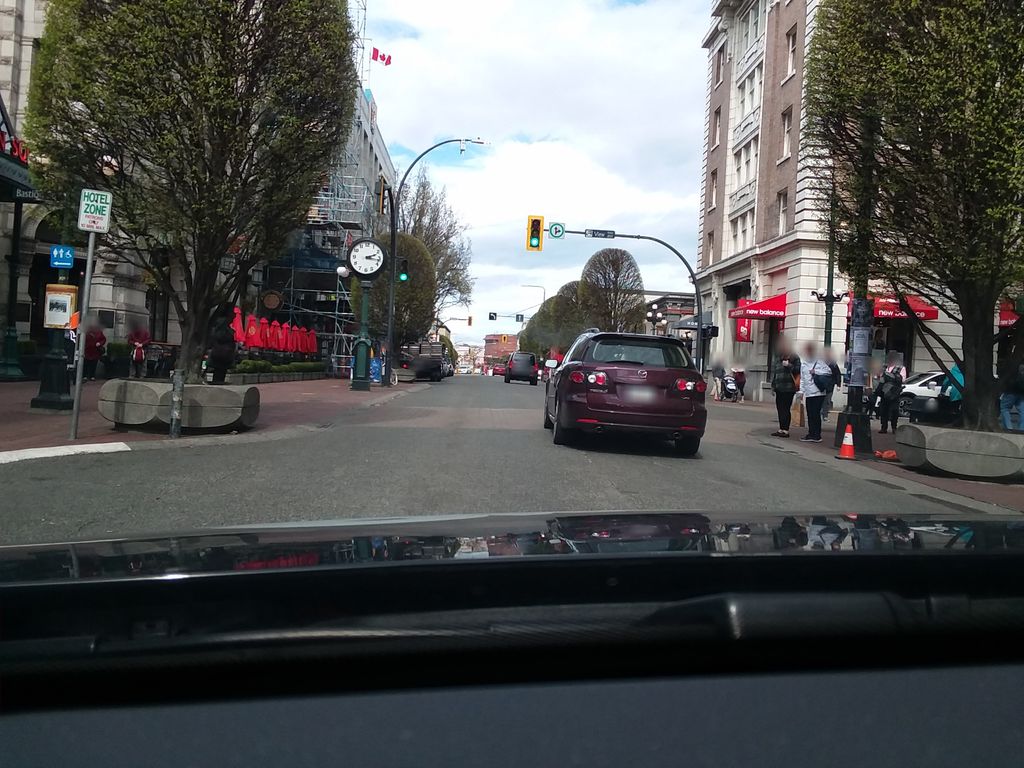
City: victoria